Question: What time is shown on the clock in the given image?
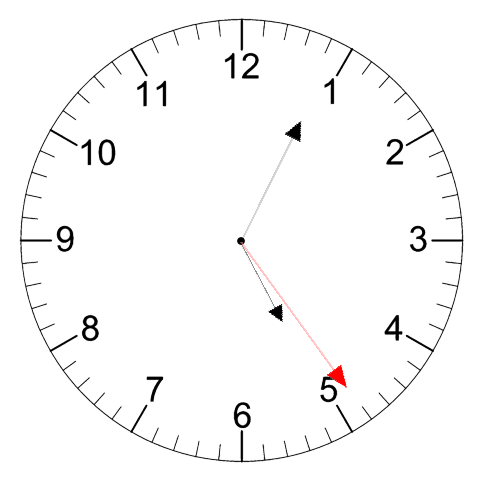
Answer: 05:04:24